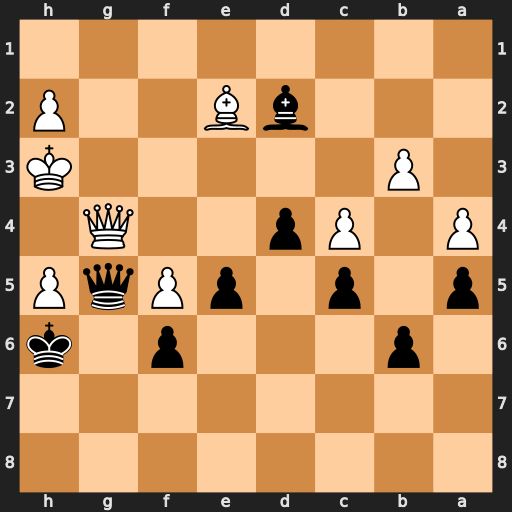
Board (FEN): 8/8/1p3p1k/p1p1pPqP/P1Pp2Q1/1P5K/3bB2P/8
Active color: b
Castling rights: -
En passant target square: -
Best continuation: Qxg4+ Kxg4 e4 Bf1 d3